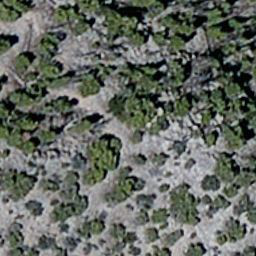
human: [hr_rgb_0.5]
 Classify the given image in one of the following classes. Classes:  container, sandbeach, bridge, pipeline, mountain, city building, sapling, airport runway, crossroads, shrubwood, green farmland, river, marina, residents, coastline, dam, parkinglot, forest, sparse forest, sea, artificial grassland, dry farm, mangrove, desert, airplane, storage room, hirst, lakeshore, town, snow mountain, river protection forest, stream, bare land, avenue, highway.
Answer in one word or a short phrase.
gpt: sparse forest